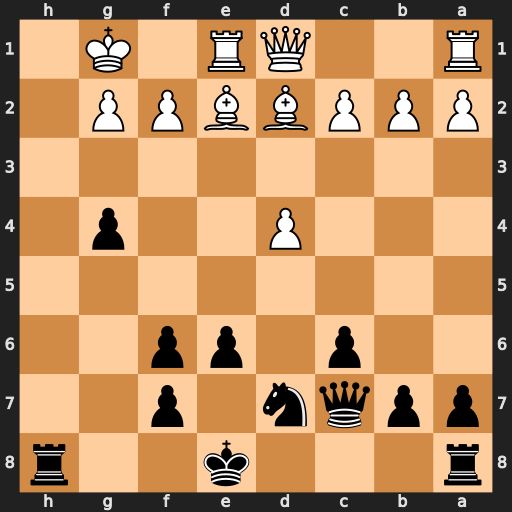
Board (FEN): r3k2r/ppqn1p2/2p1pp2/8/3P2p1/8/PPPBBPP1/R2QR1K1
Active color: b
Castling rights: kq
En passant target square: -
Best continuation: Qh2+ Kf1 Qh1#